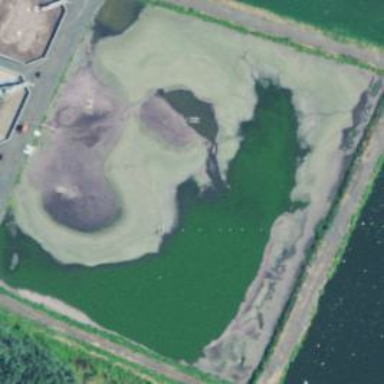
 designated for the landuse as reservoir."